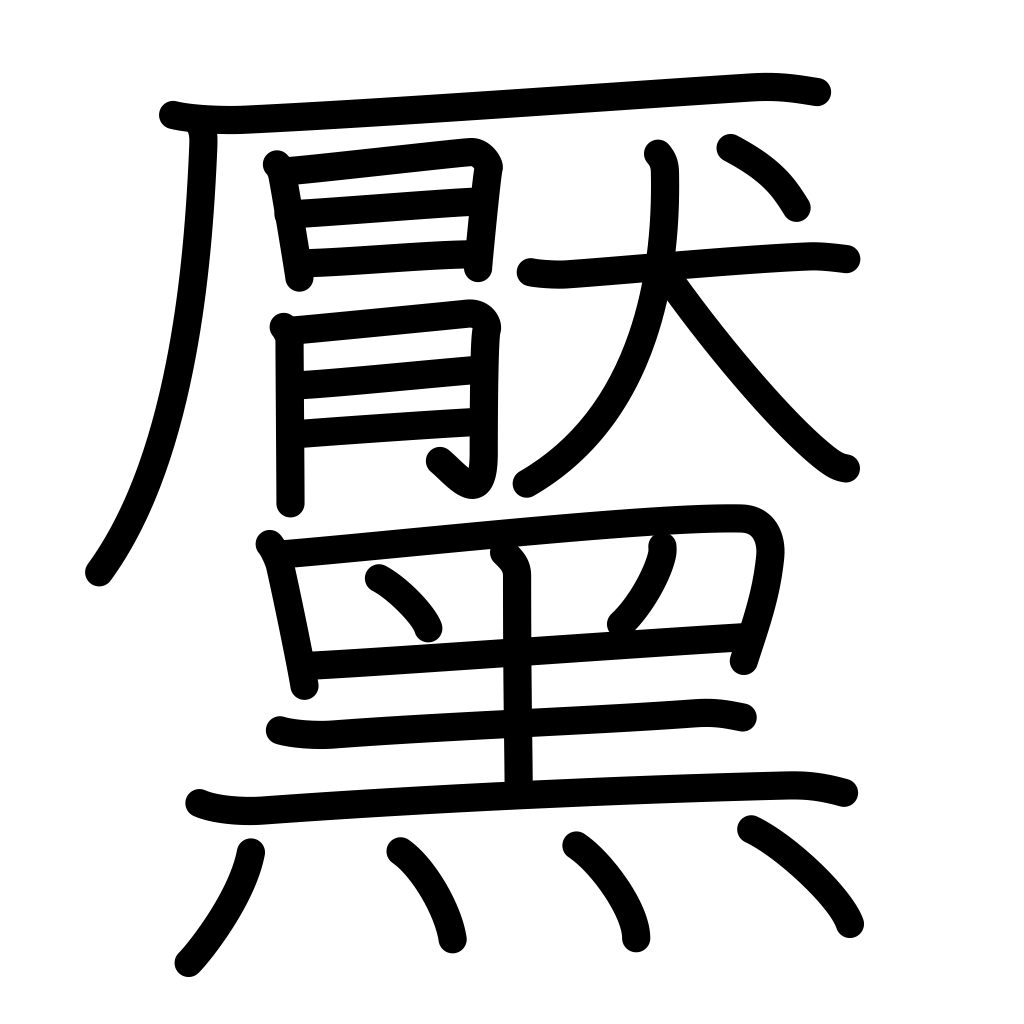
Meaning: mole, scar, blemish